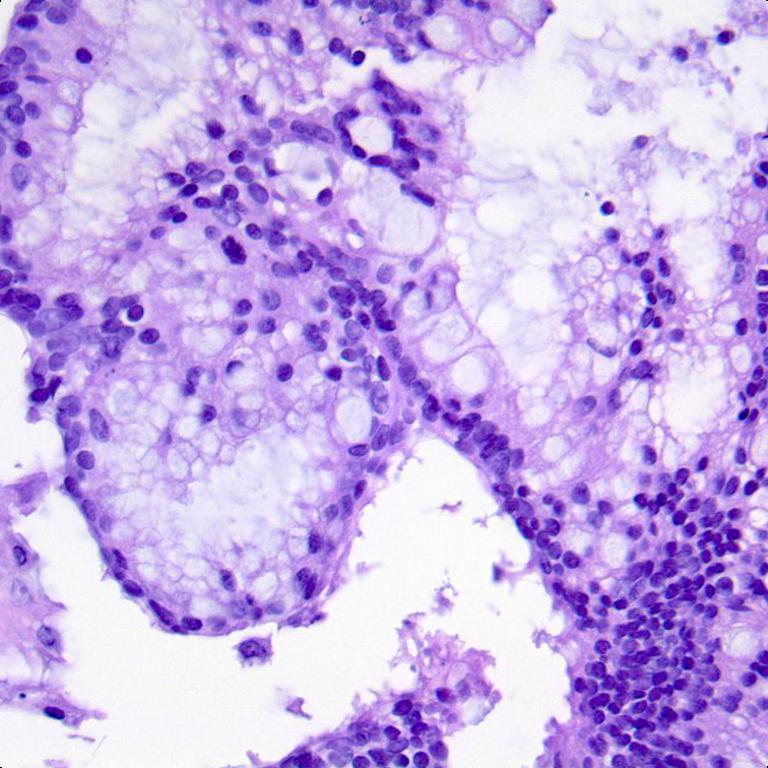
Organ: colon
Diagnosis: adenocarcinomas